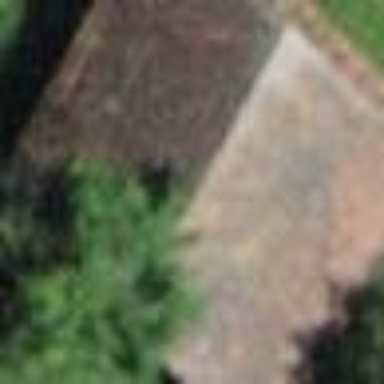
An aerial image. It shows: Rural barn.